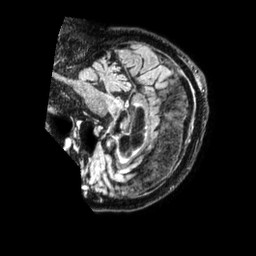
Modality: FLAIR
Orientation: sagittal
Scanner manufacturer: philips
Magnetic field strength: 1.5 T
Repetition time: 4.8 s
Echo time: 0.3379 s